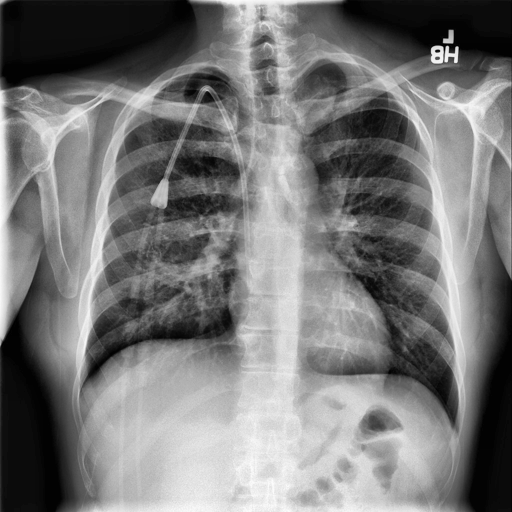
Finding: NORMAL